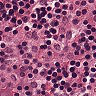
Metastatic tissue present: no